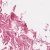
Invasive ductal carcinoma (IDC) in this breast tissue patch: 0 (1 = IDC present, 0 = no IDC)